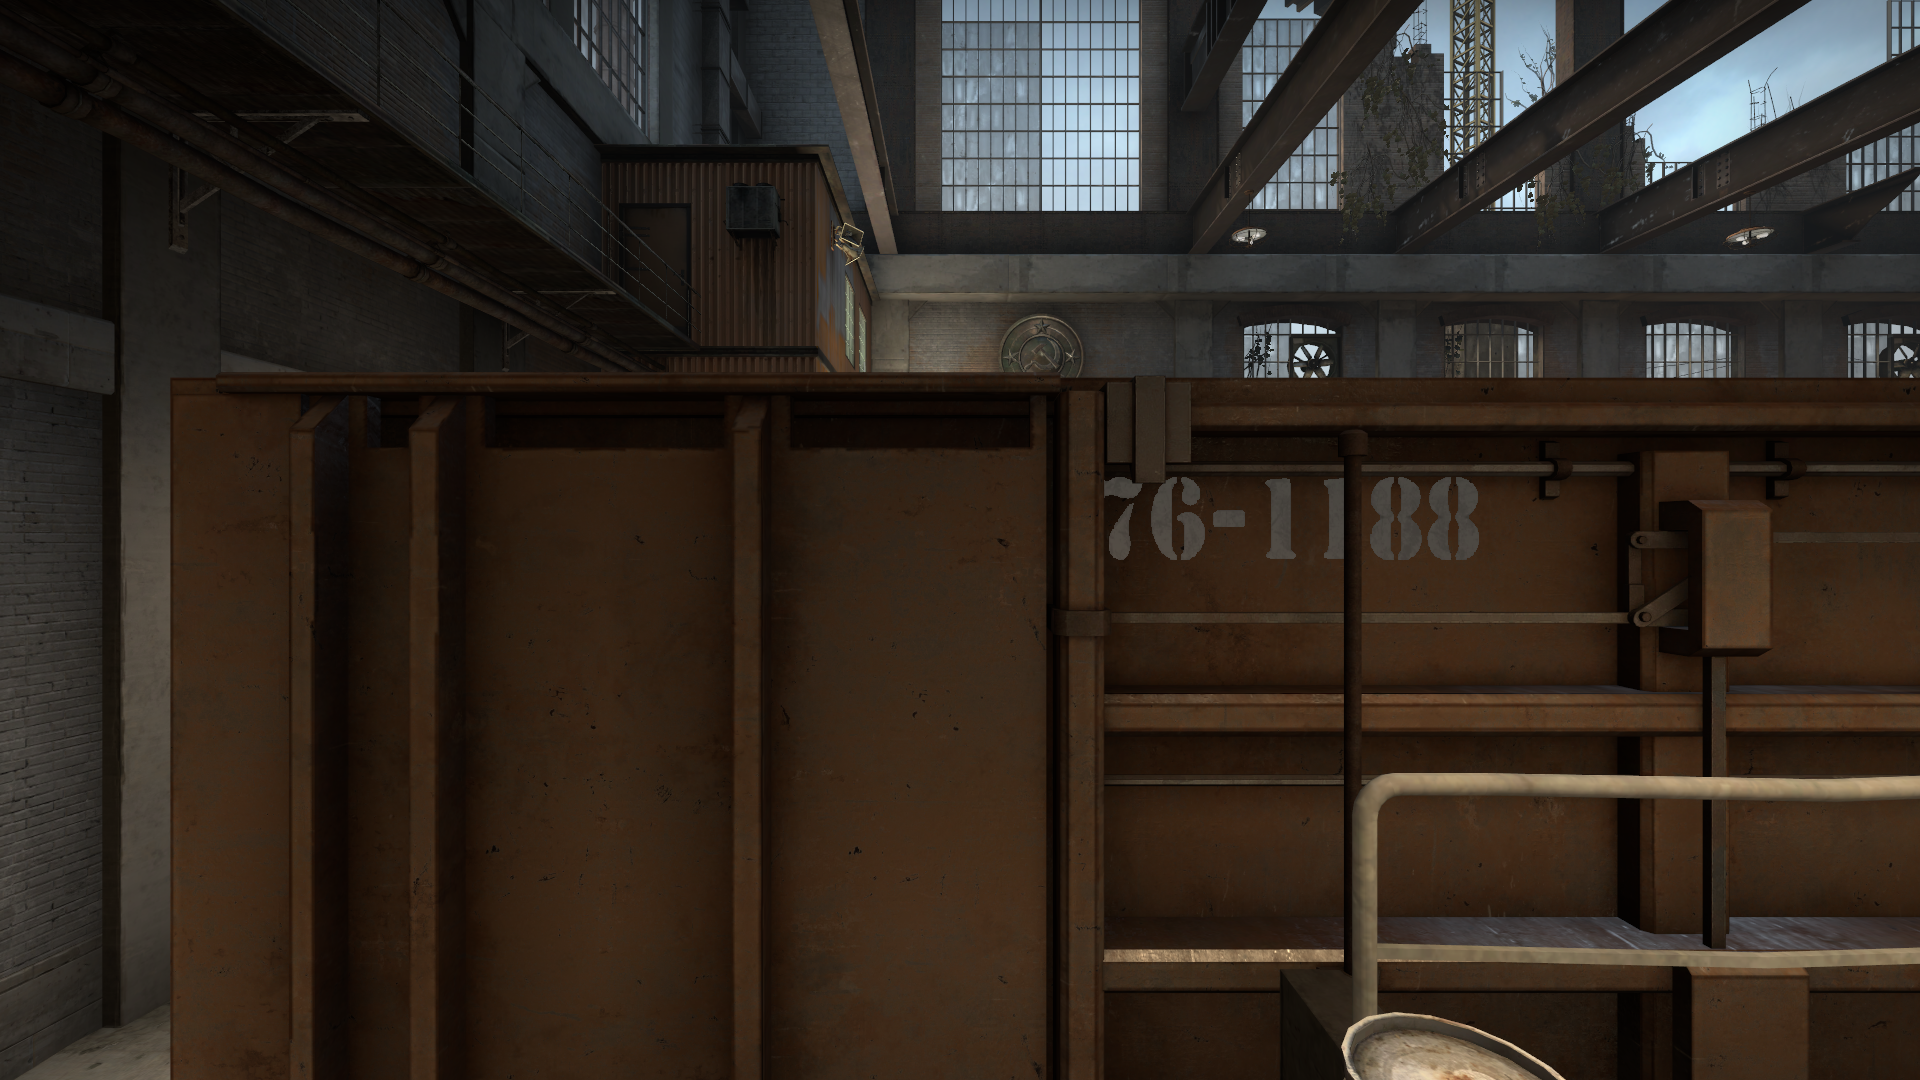
Map: de_train